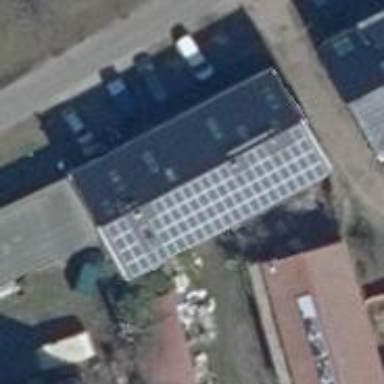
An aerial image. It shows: Solar photovoltaic panel generator producing electricity in small installation.